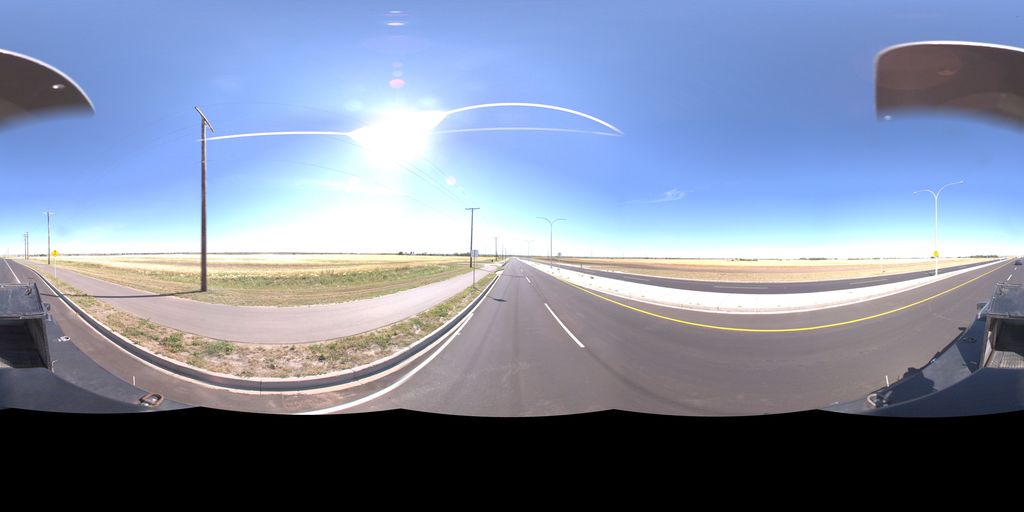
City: saskatoon